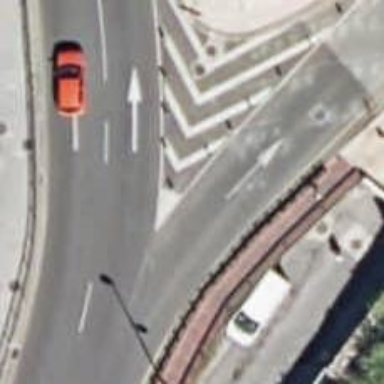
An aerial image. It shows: Bollard barrier.